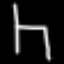
Label: chair